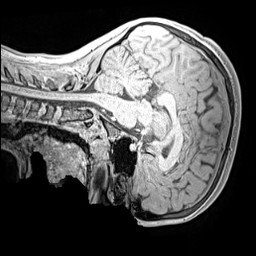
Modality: MP2RAGE
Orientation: sagittal
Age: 13
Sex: male
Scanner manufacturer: siemens
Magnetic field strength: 3 T
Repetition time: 4 s
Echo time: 0.00299 s